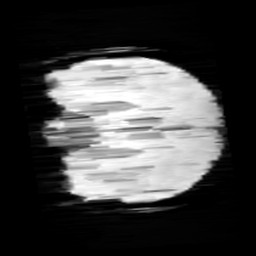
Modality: minIP
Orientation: coronal
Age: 10
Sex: female
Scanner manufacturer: siemens
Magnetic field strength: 3 T
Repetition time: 0.027 s
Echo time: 0.02 s